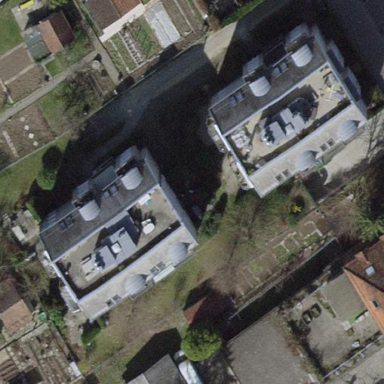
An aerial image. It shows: Unique apartment building with double saltbox roof shape.